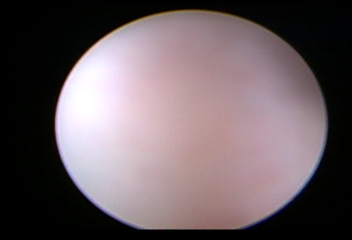
Modality: WLC
Class: Normal mucosa
Bladder cancer association: No